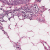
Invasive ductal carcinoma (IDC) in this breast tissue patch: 1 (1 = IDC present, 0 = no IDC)